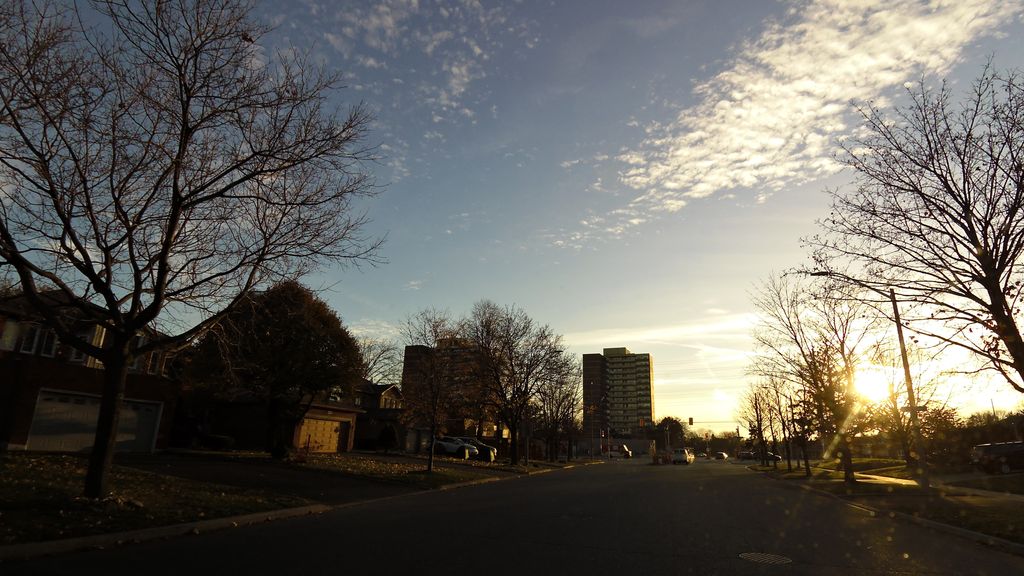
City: toronto